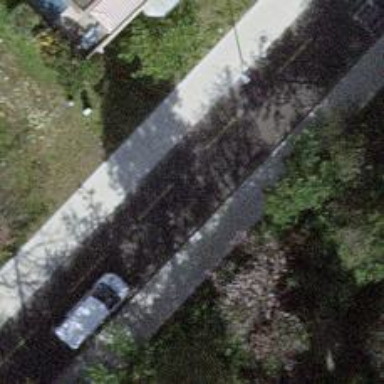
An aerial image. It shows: Residential road with opposite lane cycleway.